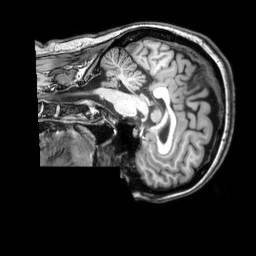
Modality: T1w
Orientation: sagittal
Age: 46
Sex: female
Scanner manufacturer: philips
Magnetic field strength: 3 T
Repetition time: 0.008113 s
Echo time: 0.003709 s